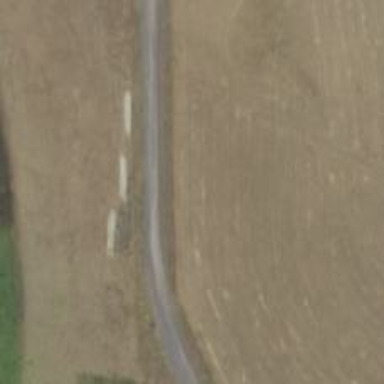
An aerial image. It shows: Unclassified road.